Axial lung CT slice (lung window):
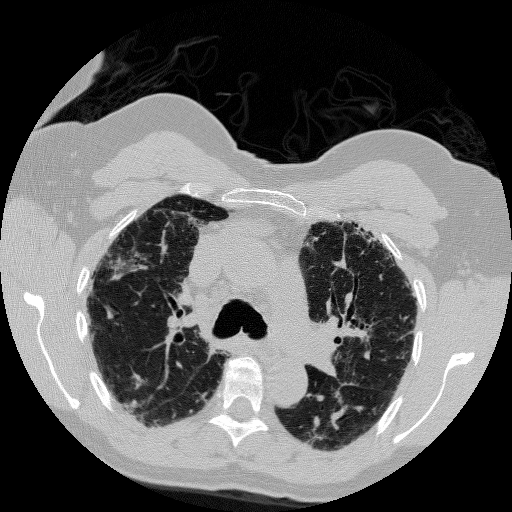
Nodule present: no